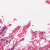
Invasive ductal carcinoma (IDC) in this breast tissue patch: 0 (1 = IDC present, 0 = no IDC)